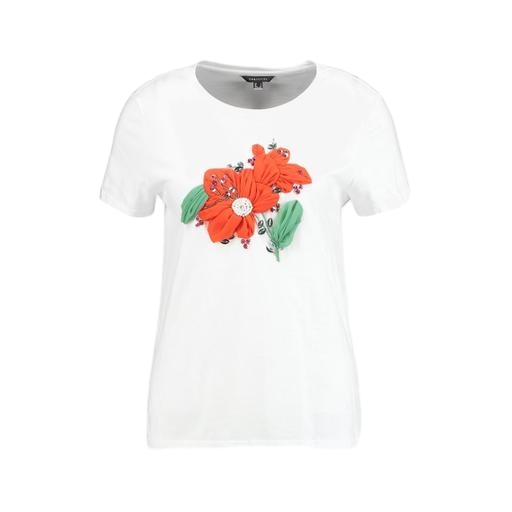
white floral graphic t-shirt only macy, white floral graphic t-shirt, multicolor flower appliqué t-shirt, white background